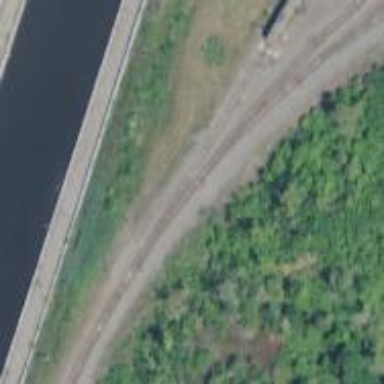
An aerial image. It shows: Rail spur service.